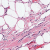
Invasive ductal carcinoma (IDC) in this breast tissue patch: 0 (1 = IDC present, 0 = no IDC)